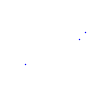
Particle: pion